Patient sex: M
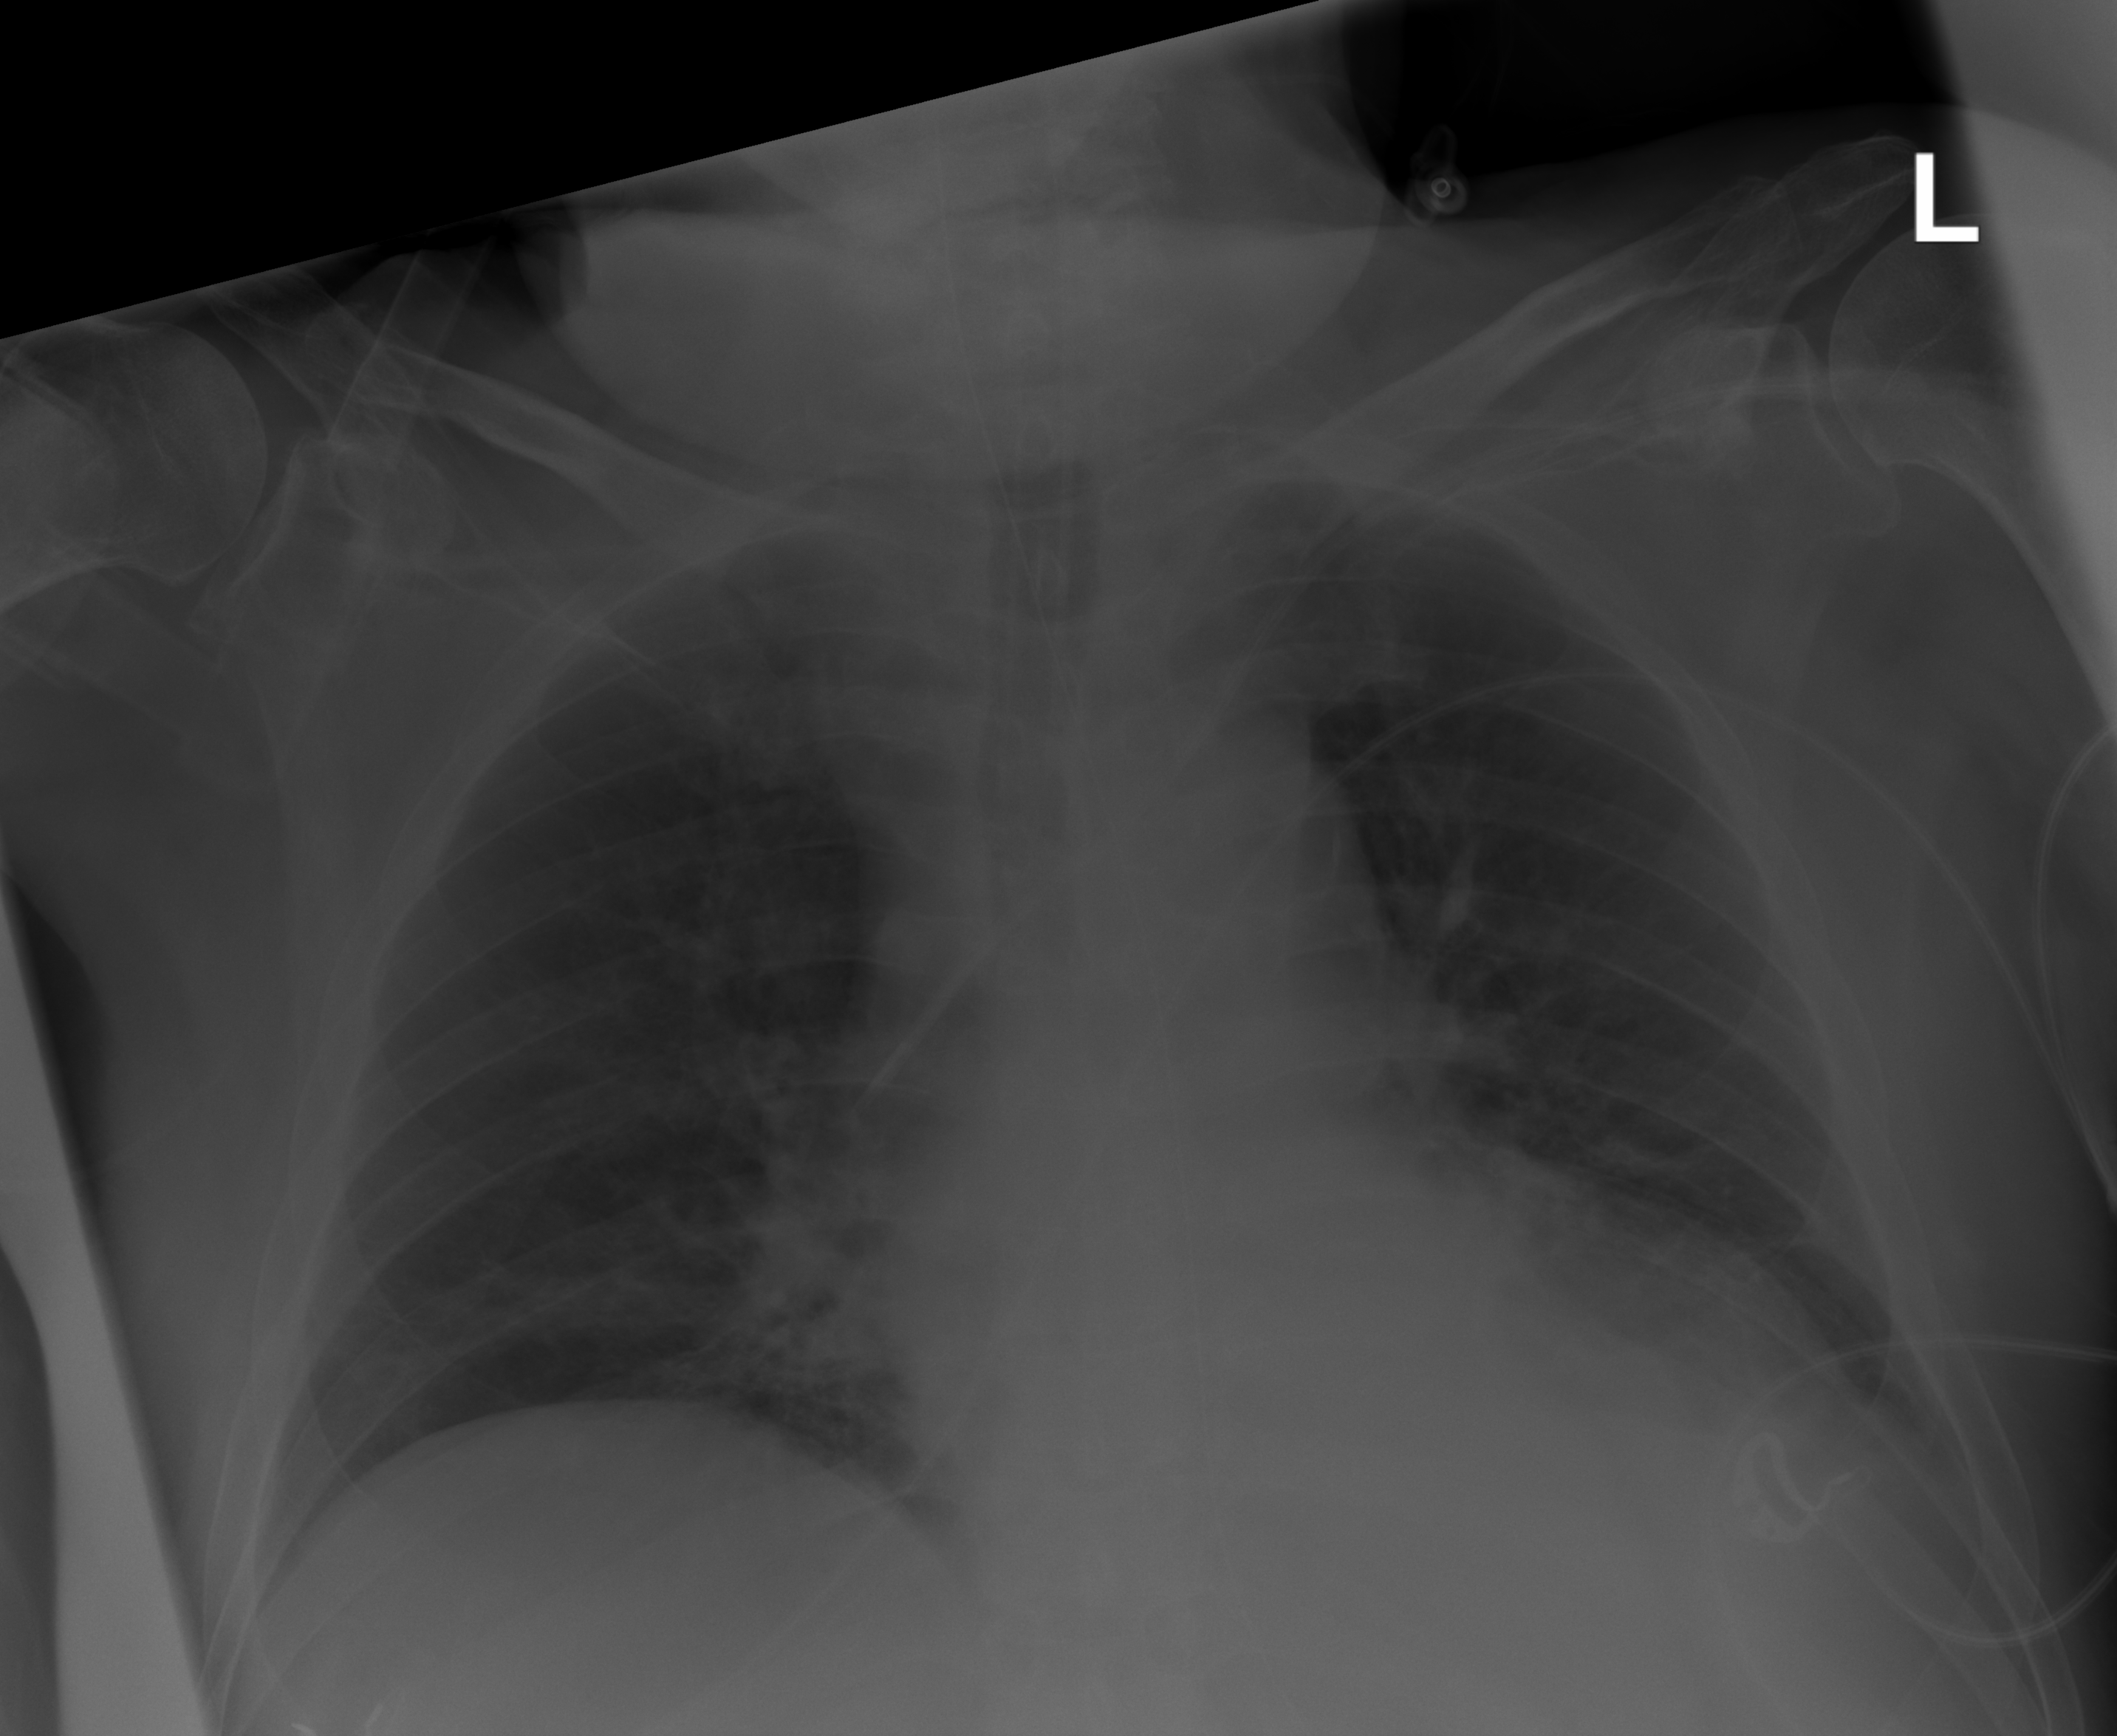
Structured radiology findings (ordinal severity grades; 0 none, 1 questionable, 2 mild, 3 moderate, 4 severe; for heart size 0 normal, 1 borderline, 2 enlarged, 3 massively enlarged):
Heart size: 2
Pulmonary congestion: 0
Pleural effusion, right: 0
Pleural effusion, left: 2
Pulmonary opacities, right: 2
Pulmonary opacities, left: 0
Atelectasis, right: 2
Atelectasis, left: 2